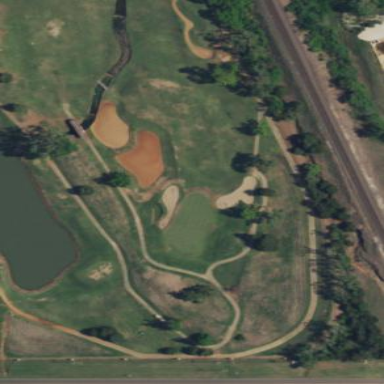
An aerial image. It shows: Grassy area designated as golf fairway.